Question: I have to learn java and I chose Eclipse to writing in Java. Unfortunately some methods are not working correct. For example "DrawingPanel" my question is what I have to do to activate this method.

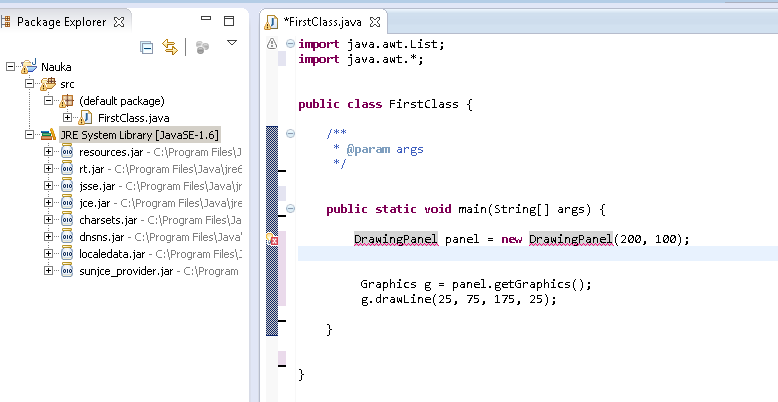
Answer: That's because you don't have a 'DrawingPanel' class(?)
You either have to create a 'DrawingPanel' class that extends a 'JPanel' or import the package containing 'DrawingPanel' class.
If your DrawingPanel class was under a package Panels.
It would be 'import Panels.DrawingPanel'
If you had a package Panels/CoolDrawingPanels it would translate to 'import Panels.CoolDrawingPanels.DrawingPanel'